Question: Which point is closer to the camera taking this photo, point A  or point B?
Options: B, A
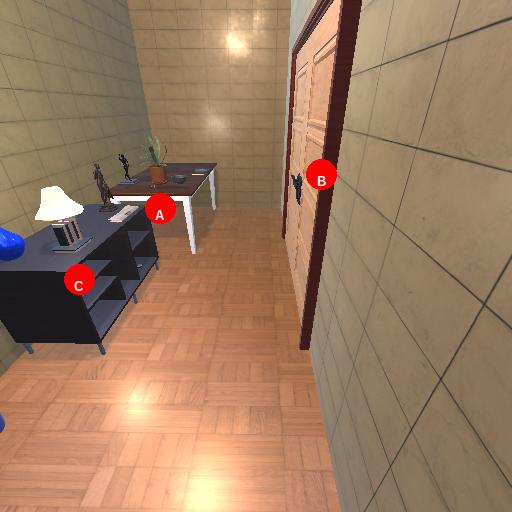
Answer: B